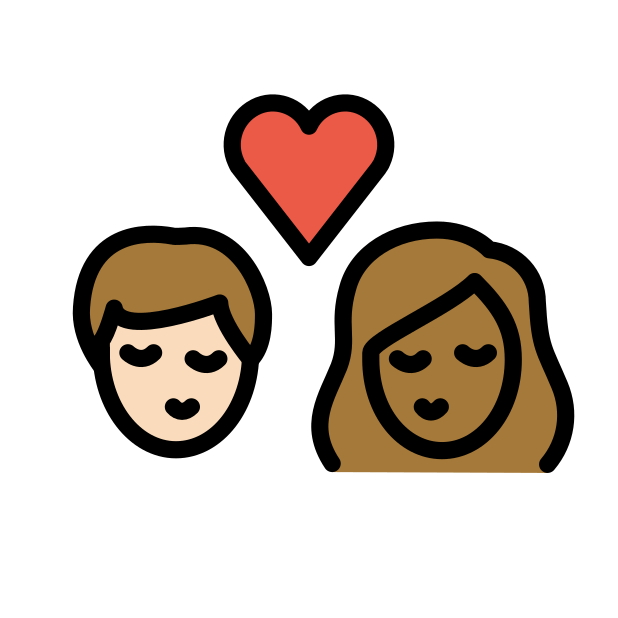
kiss: person, person, light skin tone, medium-dark skin tone